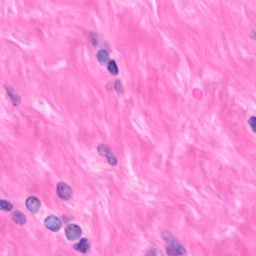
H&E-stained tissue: Breast